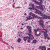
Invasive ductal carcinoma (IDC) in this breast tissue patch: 0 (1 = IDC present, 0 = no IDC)